Interaction volume radius: 10 \u00c5
Interaction volume height: 10 \u00c5
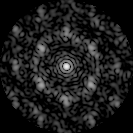
Disorder parameter: 0.5694